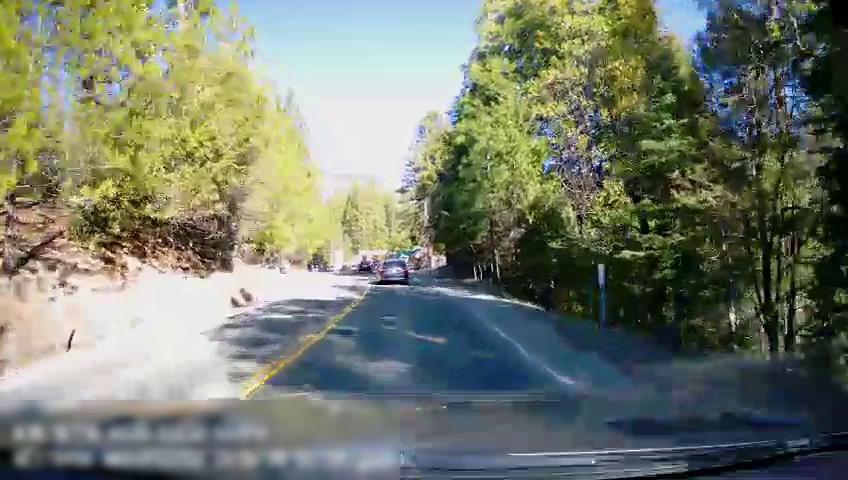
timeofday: Day
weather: Sunny
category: Drivable Space
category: Vehicles | Car
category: Vehicles | Car
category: Lanes | Current Lane
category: Lanes | Current Lane